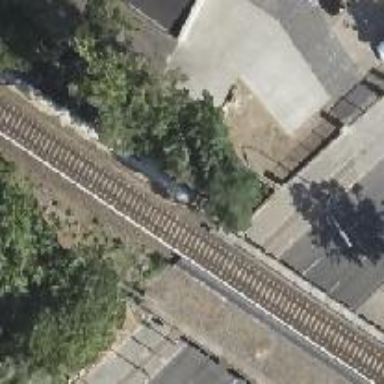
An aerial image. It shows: Bridge for the electrified light rail.